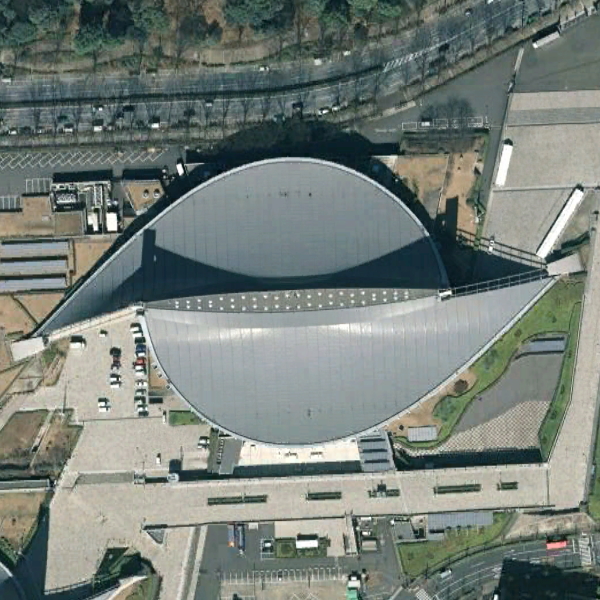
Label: Center